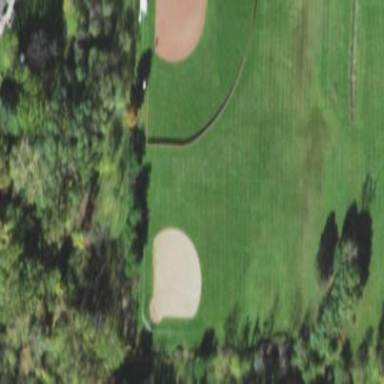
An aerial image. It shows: Baseball pitch for leisure and sports activities.